Question: Here I have a table and points inside table. I want to know is there some math formula for sorting this points like I draw on image.

So I have table, points (with top and left position) and I want to write function or to tell me math formula to sort this points like I draw on image... here you can see which points will be on 1. position, which on 2. position, which on 3. ... etc.
All this I have in html format but I need to know formula to write an javascript or jquery function
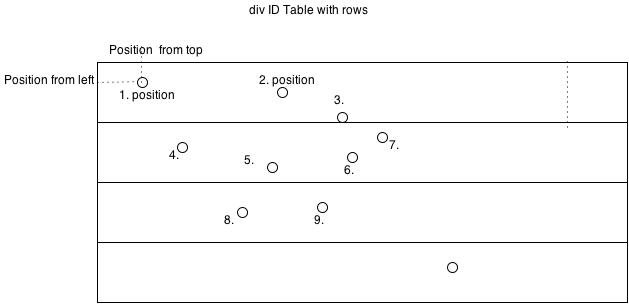
Answer: It sounds like you want something like this:
'''
function compare(a,b) {
var rowA = Math.floor(a.y / rowWidth);
var rowB = Math.floor(b.y / rowWidth);
// Sort by row
if (rowA < rowB) return -1;
if (rowA > rowB) return 1;
// Sort by horizontal position within a row
return compare(a.x, b.x)
}
'''
(Please excuse any syntax errors; I don't use JavaScript that often.)